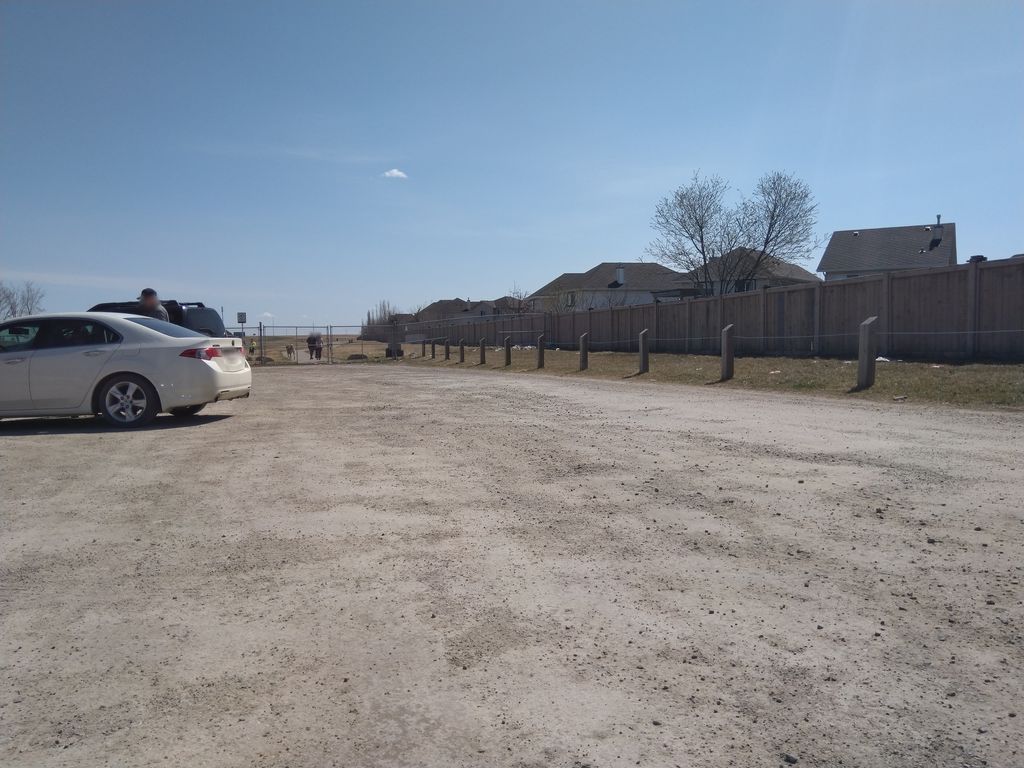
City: calgary